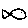
Label: fish